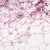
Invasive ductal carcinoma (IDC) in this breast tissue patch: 0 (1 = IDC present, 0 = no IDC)